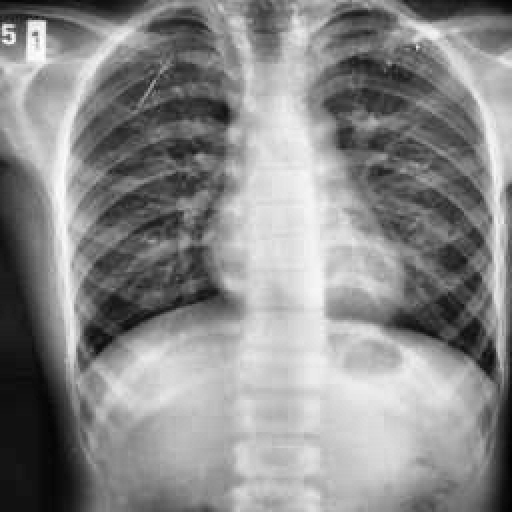
Finding: TUBERCULOSIS